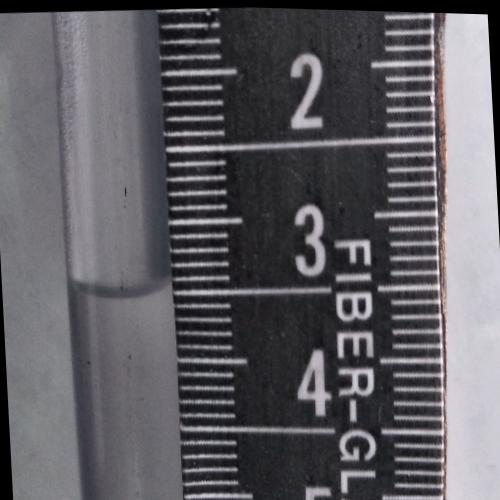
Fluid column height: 3.5 cm